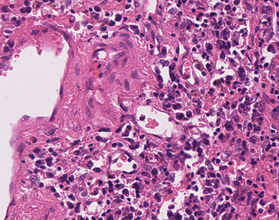
Tumor epithelial tissue: no
Tumor-associated stroma tissue: yes
Normal tissue: no